Question: I'm trying to append duplicates of letters beneath the main letter when I hover over them...
And then dynamically/gradually move the letters down till they reach the bottom of the browser.
My issue is that the location of all the appended letters (spans) just update as a group when I hover over the next letter, which is happening on the left. What I want is on the right:

I'm using jsLettering ('$(".title").lettering();') to break up each letter in'<h1 class="title">2014</h1>' into separate spans
so 2014 would be
'''
<span class="char1">2</span>
<span class="char2">0</span>
<span class="char3">1</span>
<span class="char4">4</span>
'''
Then on hover of each span, I'm trying to create and append a copy of the letter to '$('.fallingLetters')', then make the letters animate down towards the bottom.
'''
<div class="row">
<div class="col-md-12"><h1 class="title">2014</h1></div>
<div class="fallingLetters"></div>
</div>
'''
'''
$("h1 span").mouseenter(function () {
var
letter = $(this).text(),
val = $(this);
$('.fallingLetters').append("<span>" + letter + "</span>");
$('.fallingLetters span').css({"position" : "absolute"});
$('.fallingLetters span')css({"left" : val.position().left+100});
$('.fallingLetters span').css({"top" : val.position().top+150});
});
setInterval(function(){
moveSpans();
}, 100);
});
function moveSpans() {
$(".fallingLetters span").each(function (index, val) {
if ($(".fallingLetters span").length > 30) {
$(".fallingLetters").empty();
}
$(val).css("top","+=5");
});
}
'''
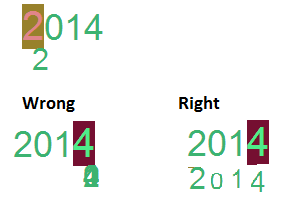
Answer: It is hard to tell what kind of effect you really want to achieve so I am guessing a bit. I did the fiddle before the HTML was posted but it should be easily adapted with your classes.
Let me know if this is kind of what you are looking for: <URL>
JavaScript
'''
$(function () {
$("h1 span").mouseenter(function () {
var letter = $(this).clone(),
parent = $(this).parent();
parent.append(letter);
letter.css({
"position": "absolute",
"left": $(this).position().left,
"top": parent.height()
});
letter.animate({"top": $(window).outerHeight()}, 5000, "linear", function() {
$(this).remove();
});
});
});
'''
HTML
'''
<h1>
<span>2</span><span>0</span><span>1</span><span>4</span>
</h1>
'''
CSS
'''
body {
margin: 0;
font-family: sans-serif;
font-size: 32px;
}
h1 {
margin: 0;
}
h1 > span {
position: relative;
}
'''